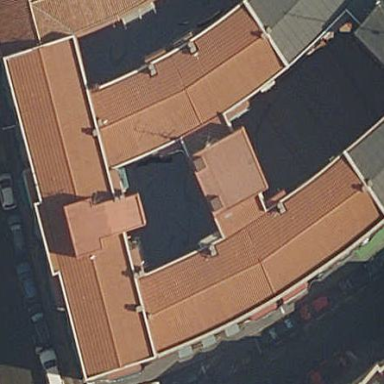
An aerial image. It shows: Residential building.